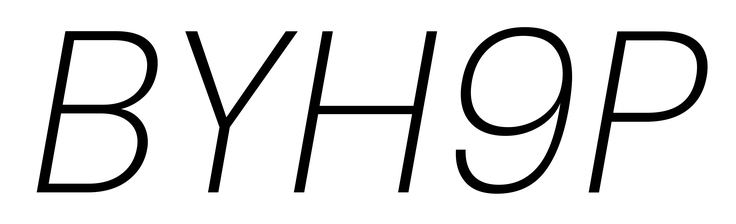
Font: Poppins-ExtraLightItalic